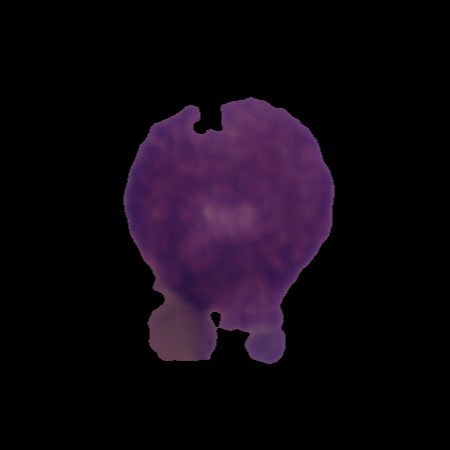
Label: healthy